Aerial crown-view tile of a tropical tree (Barro Colorado Island, Panama), acquired 20250915:
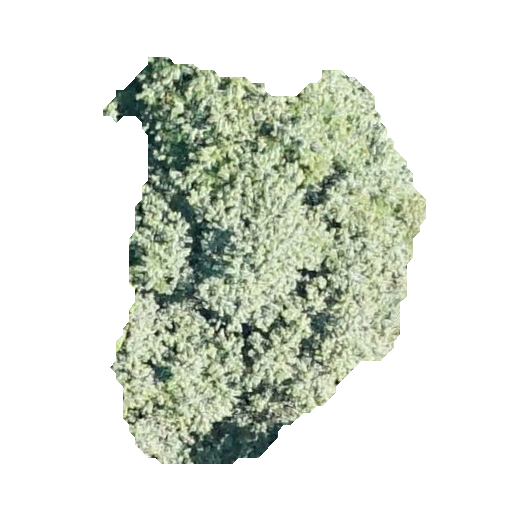
Species: Luehea seemannii
GBIF accepted scientific name: Luehea seemannii
Crown area: 134.398 m²